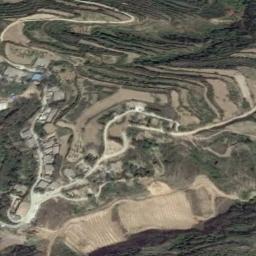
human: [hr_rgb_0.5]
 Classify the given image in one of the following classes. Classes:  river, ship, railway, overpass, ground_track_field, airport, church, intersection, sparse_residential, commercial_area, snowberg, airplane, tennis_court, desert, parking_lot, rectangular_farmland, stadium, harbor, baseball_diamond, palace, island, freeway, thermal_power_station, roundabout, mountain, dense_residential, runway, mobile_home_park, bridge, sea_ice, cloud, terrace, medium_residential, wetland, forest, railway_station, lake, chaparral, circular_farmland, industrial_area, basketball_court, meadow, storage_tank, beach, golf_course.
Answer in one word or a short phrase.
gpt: terrace